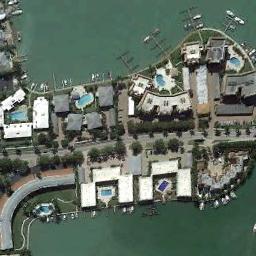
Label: dense_residential